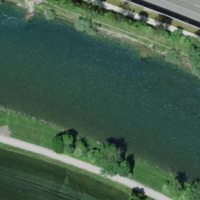
EUNIS habitat code: 57
Species observed at this site:
Euonymus europaeus